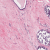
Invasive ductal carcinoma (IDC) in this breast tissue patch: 1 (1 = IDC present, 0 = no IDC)